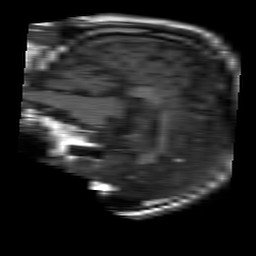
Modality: T1w
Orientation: sagittal
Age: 74
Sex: male
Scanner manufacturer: philips
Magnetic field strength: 1.5 T
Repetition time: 0.375 s
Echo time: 0.011 s